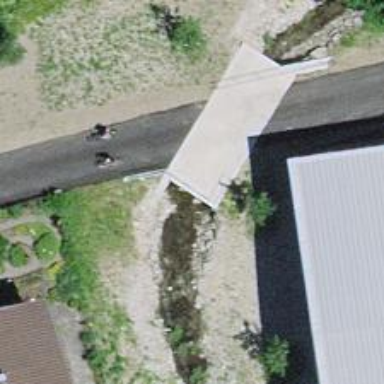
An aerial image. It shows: Culvert tunnel.